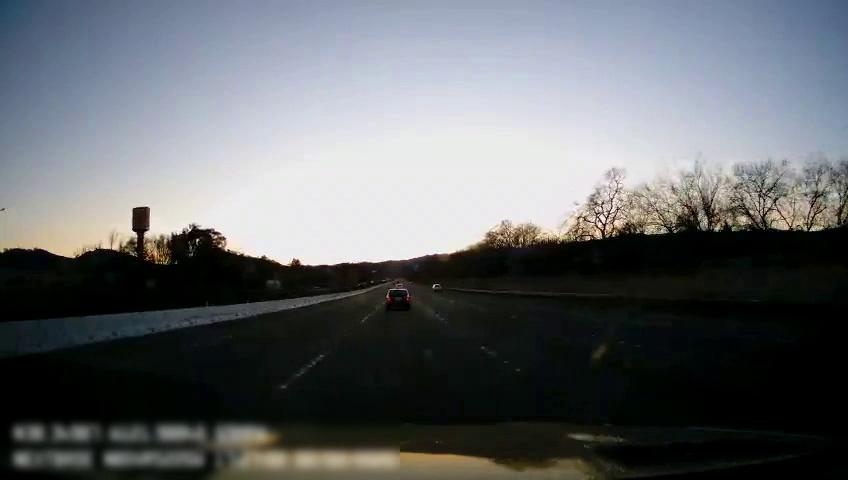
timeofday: Day
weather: Cloudy
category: Drivable Space
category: Vehicles | SUV
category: Vehicles | Car
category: Lanes | Current Lane
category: Lanes | Current Lane
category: Lanes | Alternate Lane